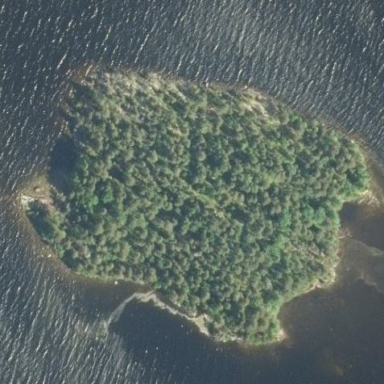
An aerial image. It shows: Island.